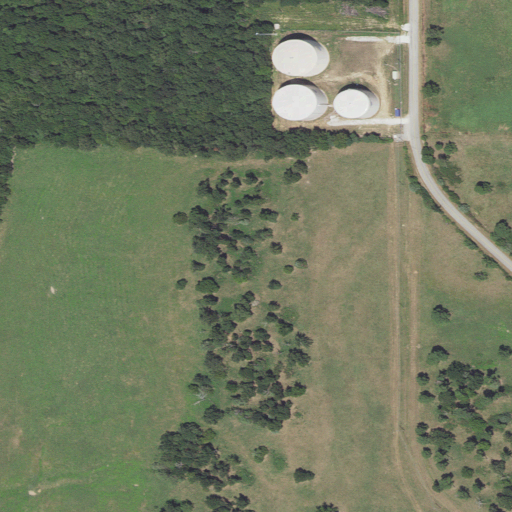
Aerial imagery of mountain in Arkansas named Weddington Mountain containing pasture, deciduous forest, open development, low intensity development, high intensity development, medium intensity development, and shrub